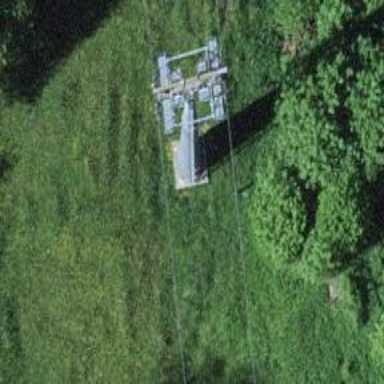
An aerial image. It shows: Pylon for aerialway.